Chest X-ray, AP view. Patient: 60 years old, sex M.
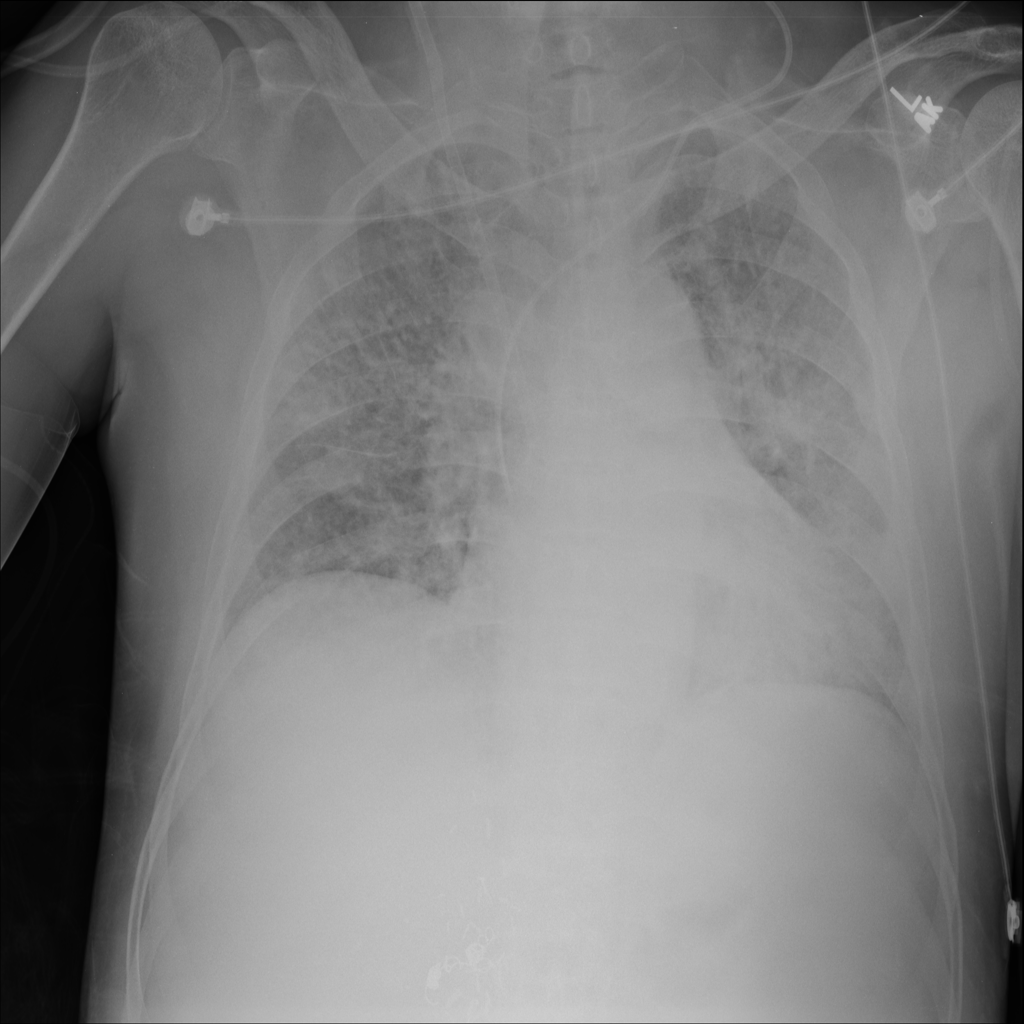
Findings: No Finding